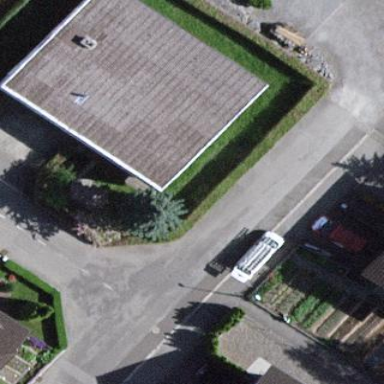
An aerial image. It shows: Detached building.